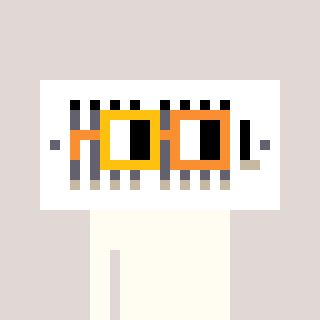
a pixel art character with square yellow and orange glasses, a vent-shaped head and a rust-colored body on a warm background